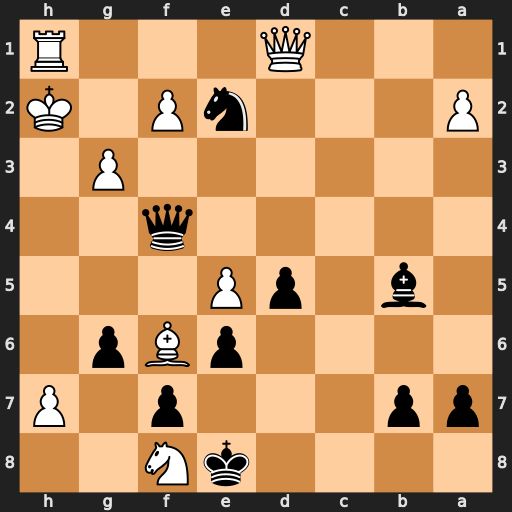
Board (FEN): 4kN2/pp3p1P/4pBp1/1b1pP3/5q2/6P1/P3nP1K/3Q3R
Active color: b
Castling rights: -
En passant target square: -
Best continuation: Qxf2+ Kh3 Qxg3#